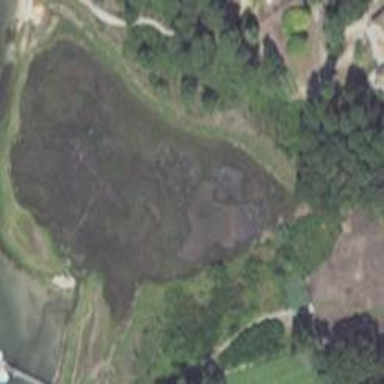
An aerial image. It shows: Saltmarsh wetland area.